Field crop: maize
Growth stage: 2
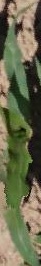
Species: maize